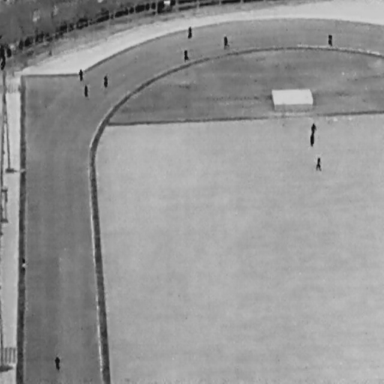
There are 12 People in the infrared image.